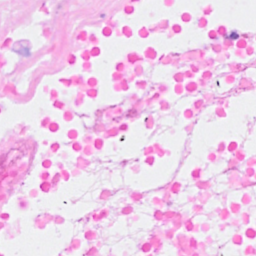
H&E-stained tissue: Breast